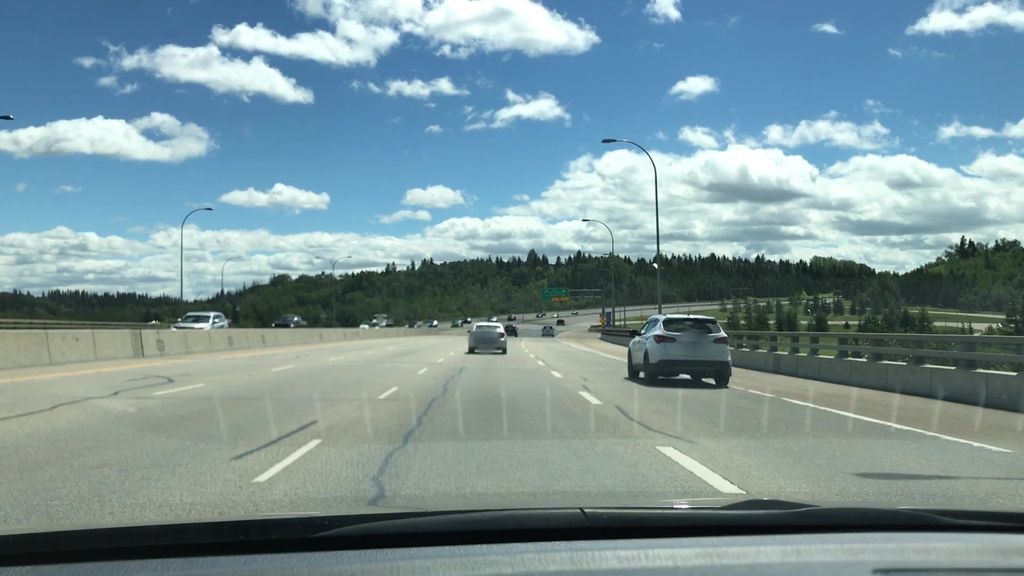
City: edmonton